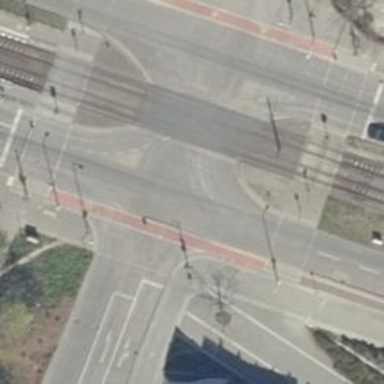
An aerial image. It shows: Tram level crossing on railway.